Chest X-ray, PA view. Patient: 41 years old, sex F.
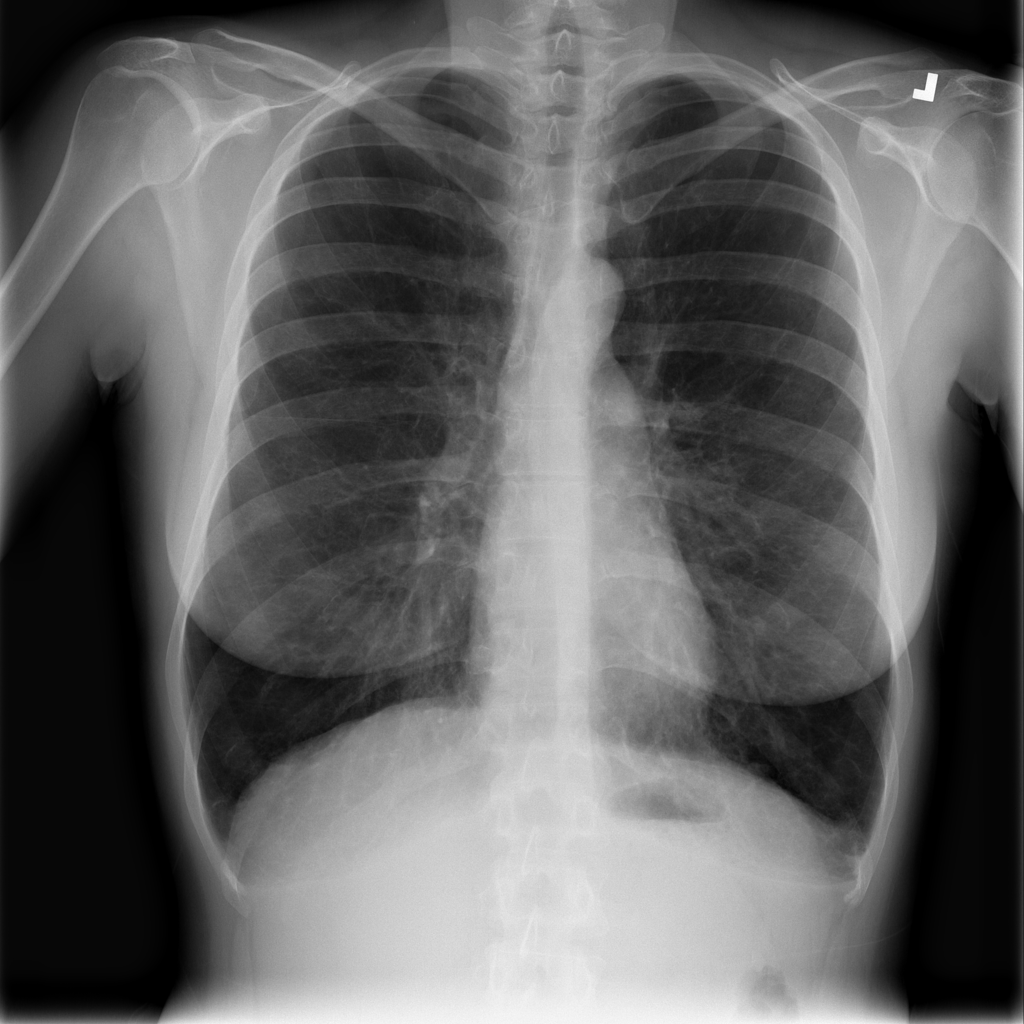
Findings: Emphysema, Infiltration